Question: I profiled my application (a game), and I noticed that this function is a (the!) bottleneck. In particular, this function is called a lot due to it's meaning: it draws windows of my game's skyscraper. The game is flowing horizontally so, everytime new skyscraper are generated and windows has to be drawn.
The method is simple: I load just one image of a window and then I use it like a "stencil" to draw every window, while I calculate its position on the skyscraper.
- 'position_'- 'n_horizontal_windows_''n_vertical_windows_'- 'skipped_lights_''bool'- 'delta_x'- 'w_window' is the width of the window (every window has the same)'''
public override void Draw(SpriteBatch spriteBatch)
{
Vector2 tmp_pos = position_;
float default_pos_y = tmp_pos.Y;
for (int r = 0; r < n_horizontal_windows_; ++r)
{
for (int c = 0; c < n_vertical_windows; ++c)
{
if (skipped_lights_[r, c])
{
spriteBatch.Draw(
window_texture_,
tmp_pos,
overlay_color_);
}
tmp_pos.Y += delta_y_;
}
tmp_pos.X += delta_x_ + w_window_;
tmp_pos.Y = default_pos_y;
}
}
'''
As you can see the position is calculated inside the loop.
Just an example of the result (as you can see I create three layers of skyscrapers):

How can I optimize this function?
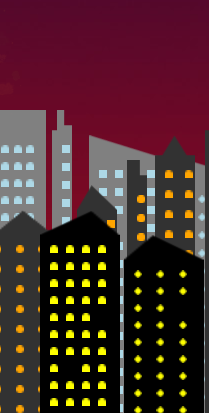
Answer: You could always render each building to a texture and cache it while it's on screen. That way you only draw the windows once for each building. you will draw the entire building in one call after it's been cached, saving you from building it piece by piece every frame. It should prevent a lot of over-draw that you were getting each frame too. It will have a slight memory cost though.